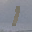
Label: 1